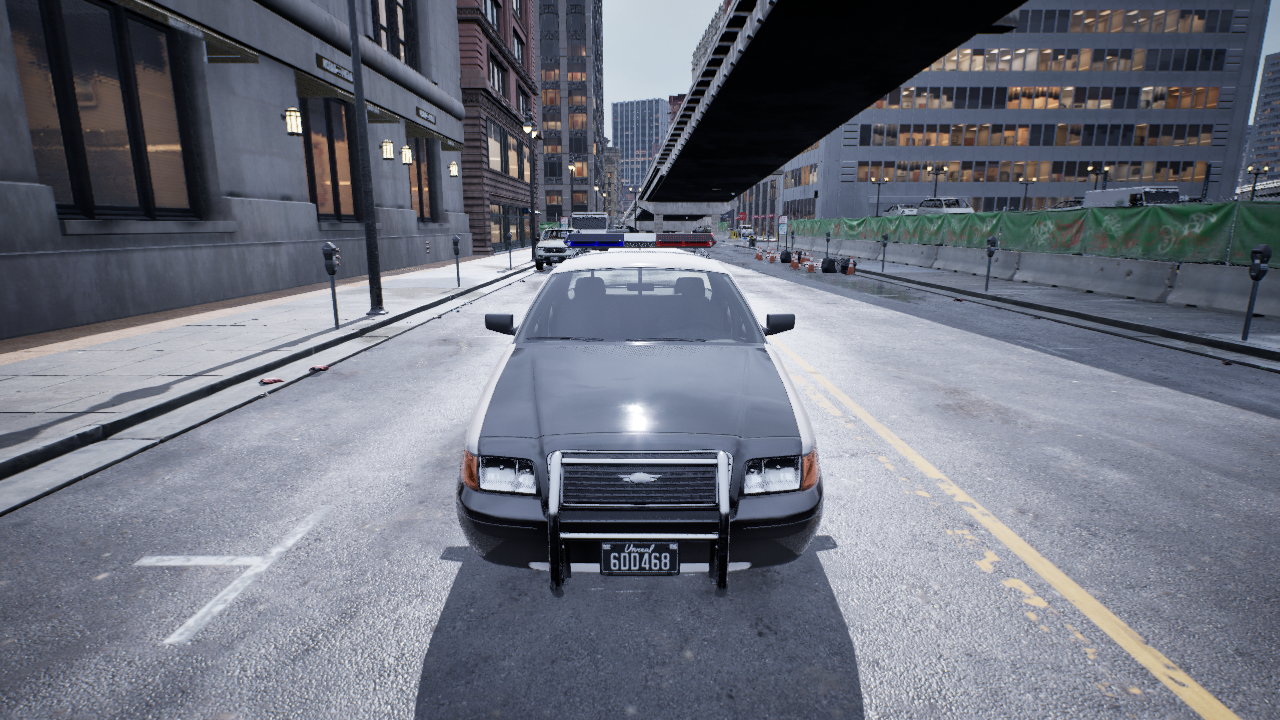
Venue: downtown
Lighting: overcast
Vehicle rig: sedan